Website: macys
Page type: customer-info-address
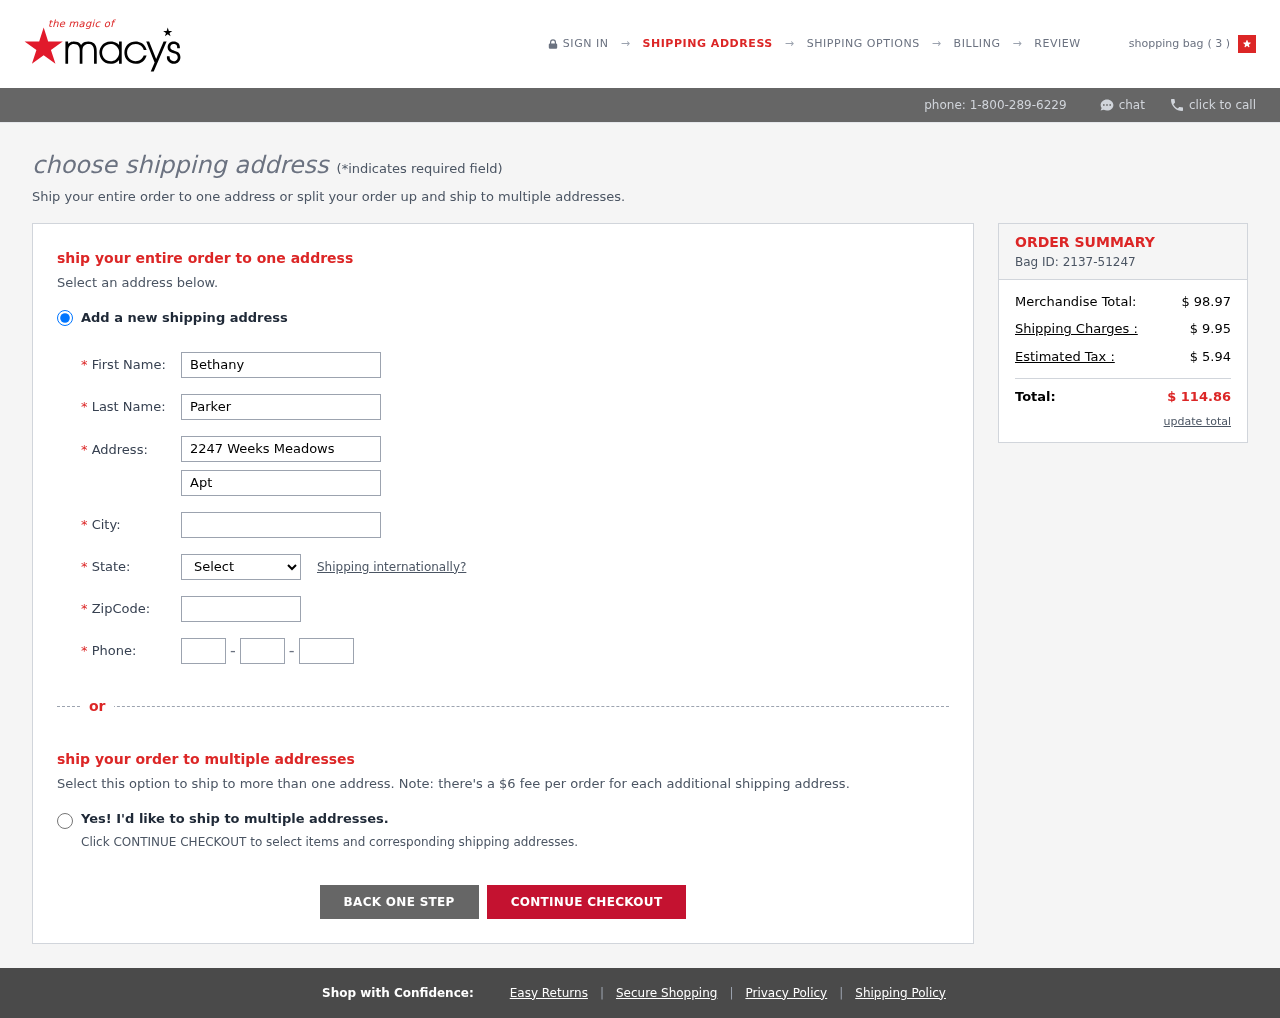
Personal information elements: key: PII_CITY
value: East Danielton
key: PII_FIRSTNAME
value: Bethany
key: PII_LASTNAME
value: Parker
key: PII_PHONE_AREA
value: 407
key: PII_PHONE_PREFIX
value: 211
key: PII_PHONE_SUFFIX
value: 2551
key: PII_POSTCODE
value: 62310
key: PII_STATE_ABBR
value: OR
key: PII_STREET
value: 2247 Weeks Meadows
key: PII_STREET2
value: Apt. 497
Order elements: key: ORDER_NUM_ITEMS
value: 3
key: ORDER_ID
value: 2137-51247
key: ORDER_SUBTOTAL
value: $ 98.97
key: ORDER_SHIPPING_COST
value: $ 9.95
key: ORDER_TAX
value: $ 5.94
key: ORDER_TOTAL
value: $ 114.86